Field crop: maize
Growth stage: 2
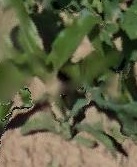
Species: maize